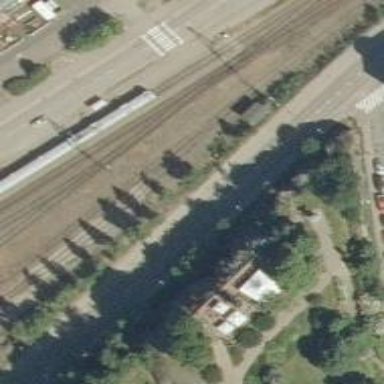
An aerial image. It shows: Disused railway yard.